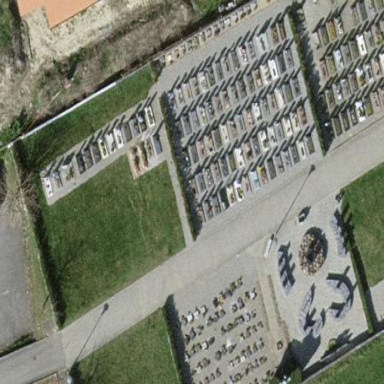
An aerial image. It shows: Cemetery.